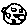
Label: moon